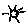
Label: sun